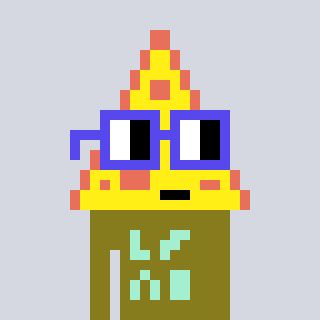
a pixel art character with square blue glasses, a pizza-shaped head and a gunk-colored body on a cool background